Field crop: maize
Growth stage: 2
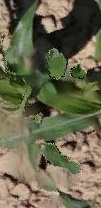
Species: maize